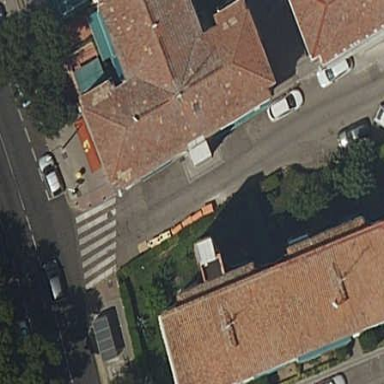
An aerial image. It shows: Residential building.